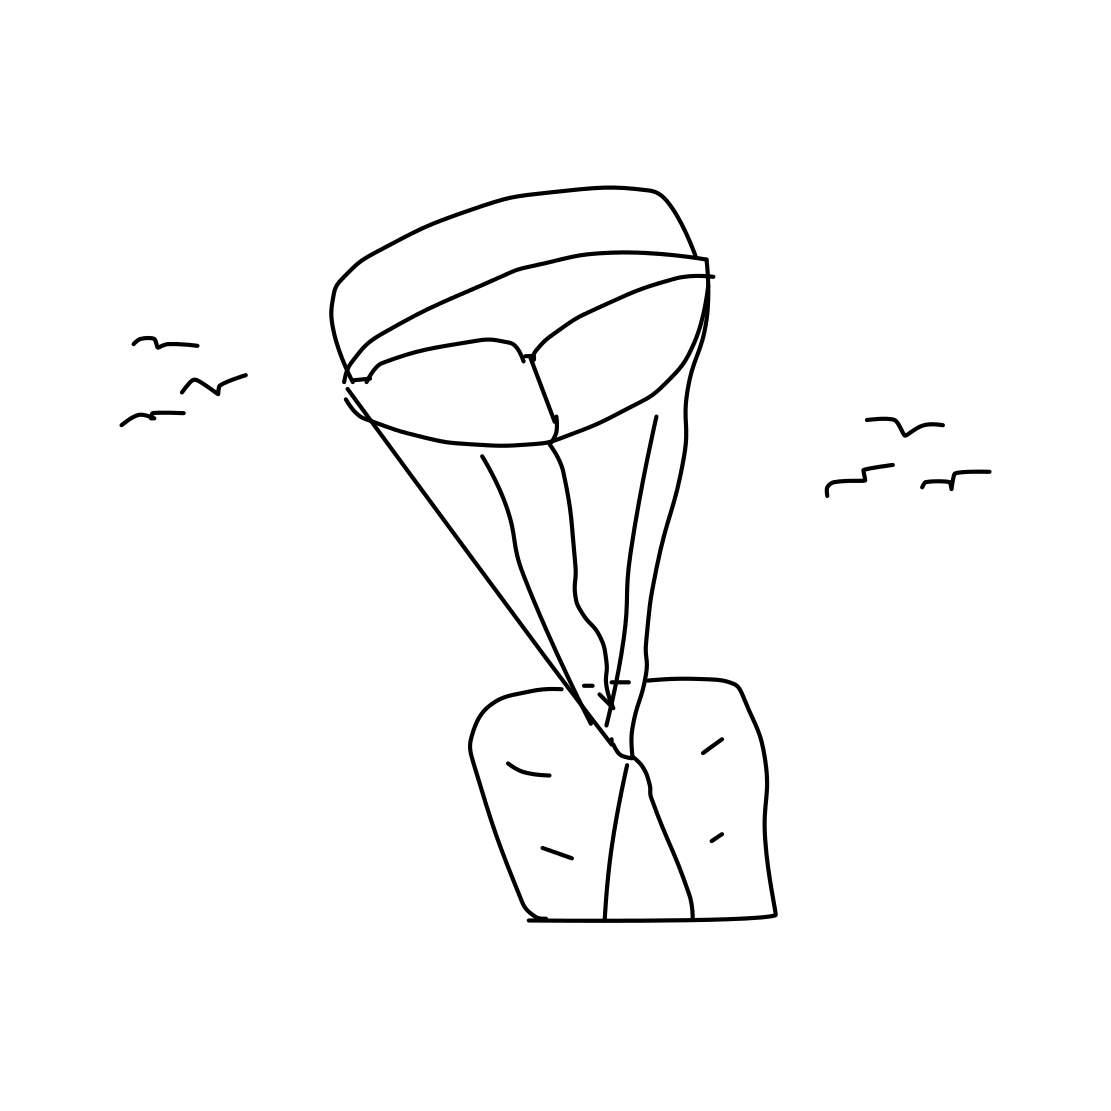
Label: parachute